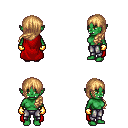
a pixel art fantasy rpg character, female body template, orc, green skin, red cape, metal pants, light blonde left-swept hairstyle, gold gloves, four views (front, back, left, right), 2x2 character sprite sheet, small pixel art, hard edges, no anti-aliasing